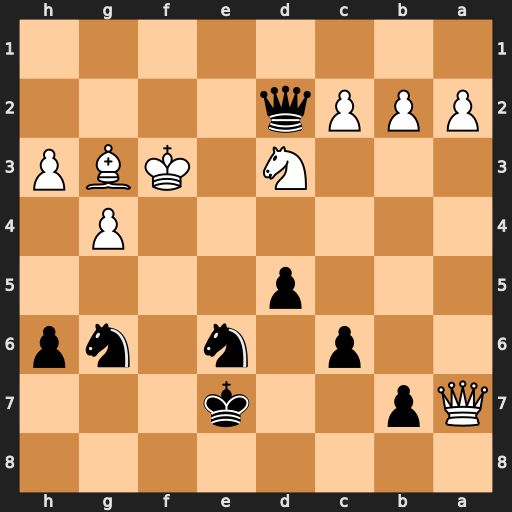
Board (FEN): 8/Qp2k3/2p1n1np/3p4/6P1/3N1KBP/PPPq4/8
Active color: b
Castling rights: -
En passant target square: -
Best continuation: Ng5#